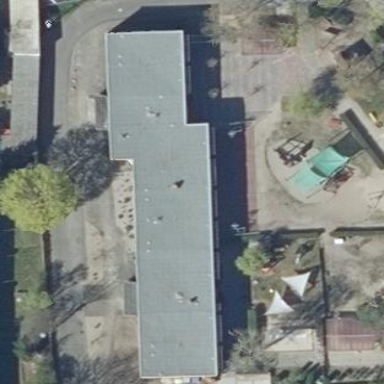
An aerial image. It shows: Kindergarten building.